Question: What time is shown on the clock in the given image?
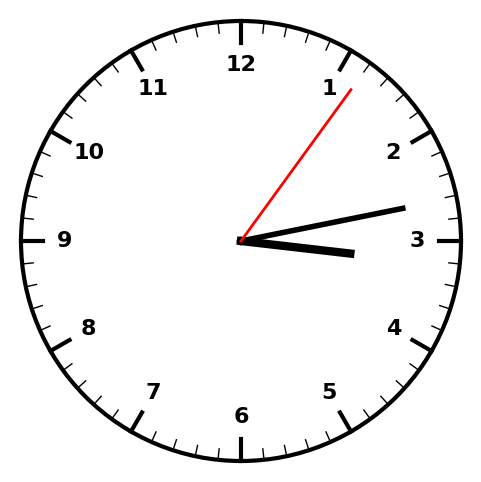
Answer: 03:13:06